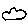
Label: cloud